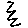
Label: zigzag